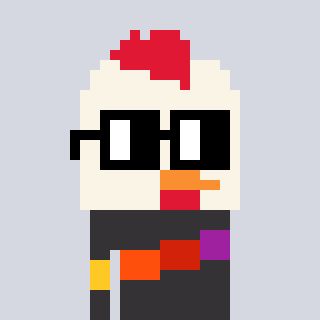
a pixel art character with square black glasses, a chicken-shaped head and a grayscale-colored body on a cool background